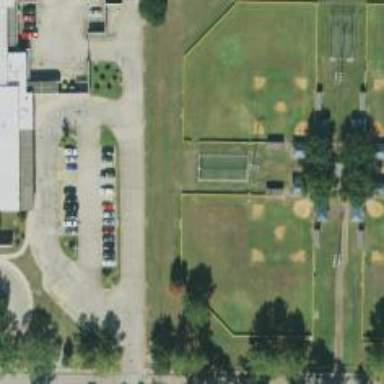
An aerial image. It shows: Baseball pitch with outfield fence.